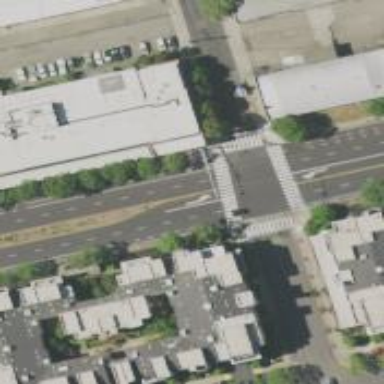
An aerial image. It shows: Stop road.